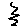
Label: zigzag